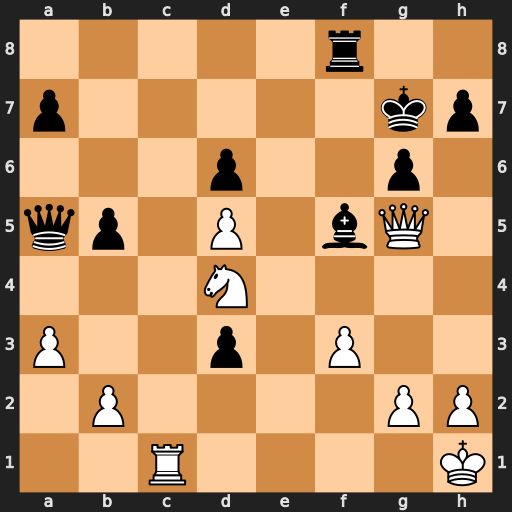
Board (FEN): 5r2/p5kp/3p2p1/qp1P1bQ1/3N4/P2p1P2/1P4PP/2R4K
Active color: w
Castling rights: -
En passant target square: -
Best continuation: Qe7+ Kg8 Nxf5 gxf5 Rc7 Qxc7 Qxc7 Re8 Qc1